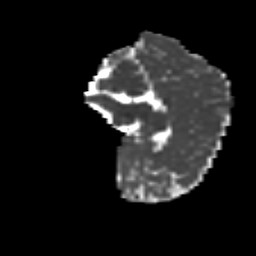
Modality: MD
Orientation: sagittal
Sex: female
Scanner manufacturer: siemens
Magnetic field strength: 3 T
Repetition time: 5 s
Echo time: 0.071 s